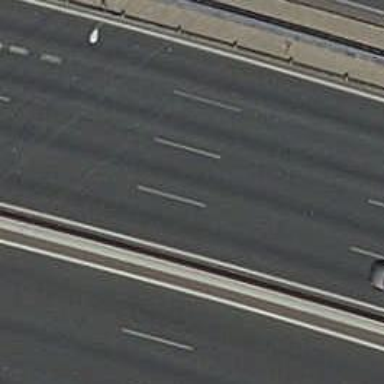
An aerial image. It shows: Asphalt motorway.